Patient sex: M
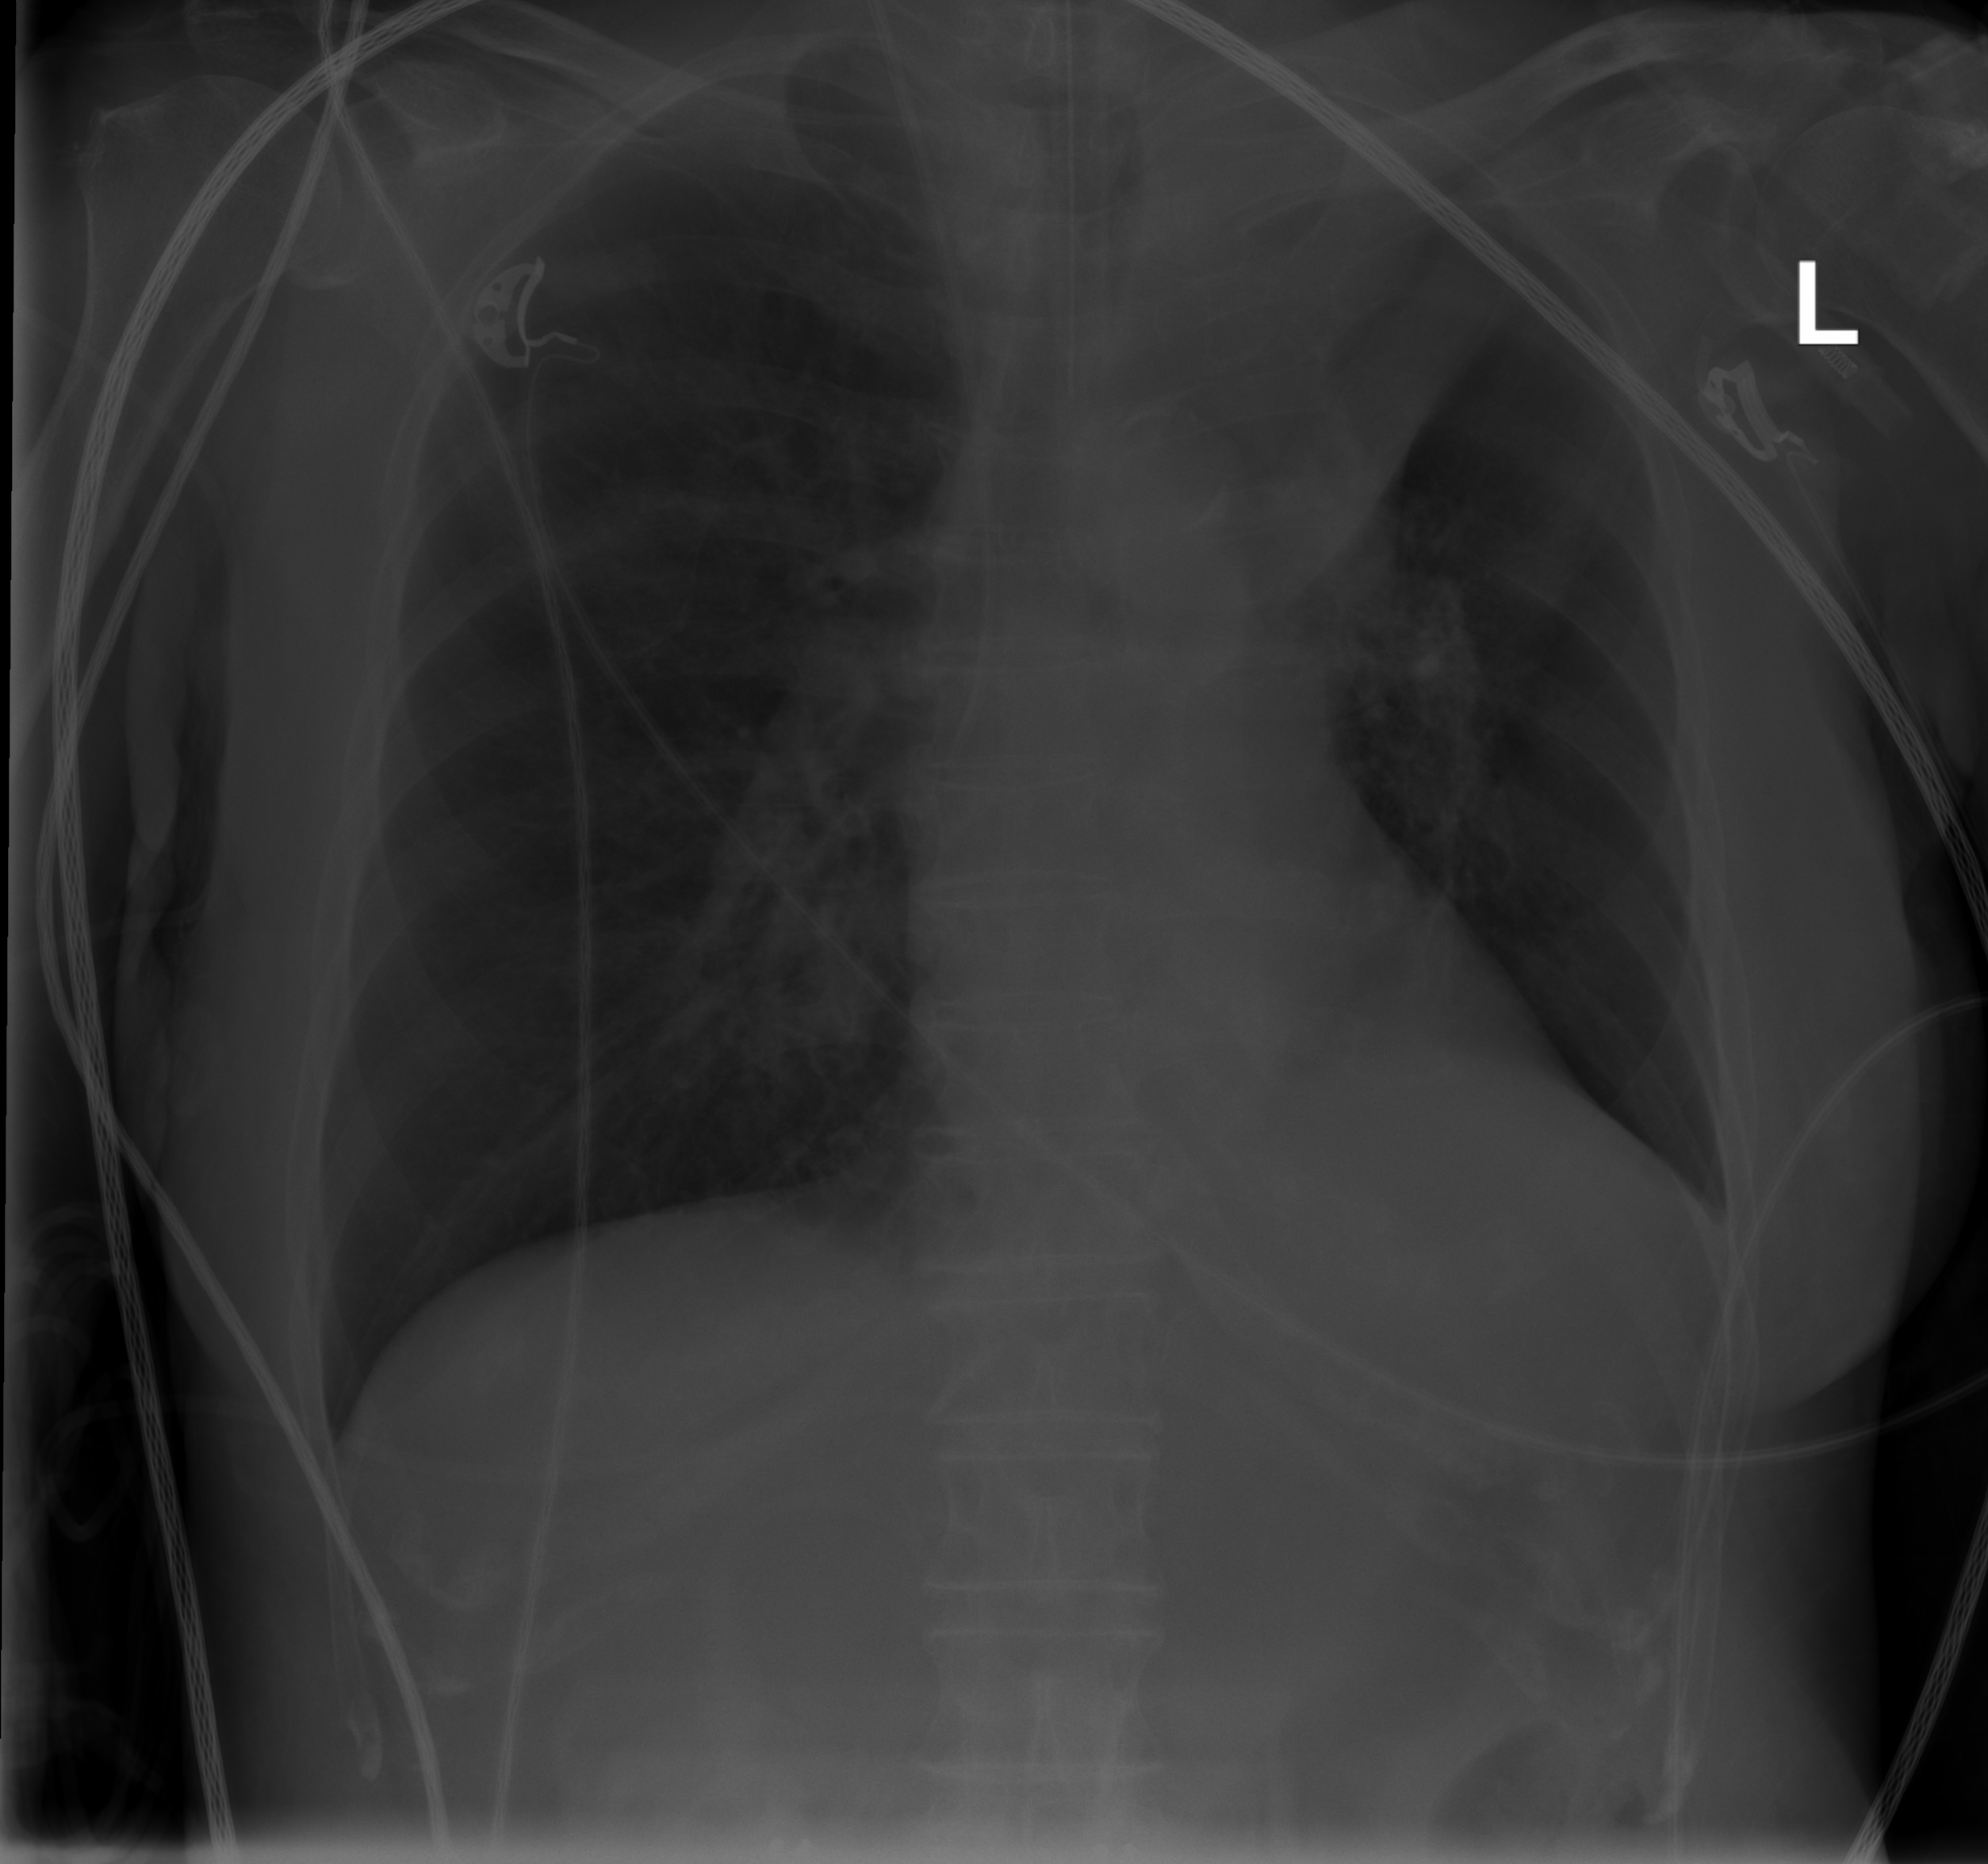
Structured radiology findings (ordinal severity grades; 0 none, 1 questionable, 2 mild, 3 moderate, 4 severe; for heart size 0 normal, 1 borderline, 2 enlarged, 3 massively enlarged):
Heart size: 0
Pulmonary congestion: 0
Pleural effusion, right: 0
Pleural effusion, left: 0
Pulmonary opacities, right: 2
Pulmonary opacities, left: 2
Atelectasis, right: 0
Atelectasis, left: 2